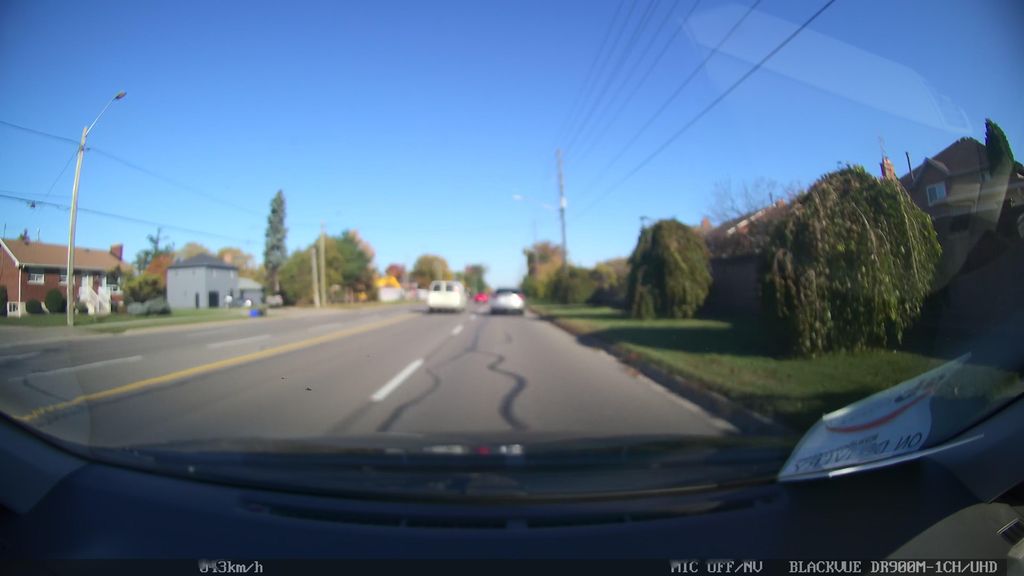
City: toronto